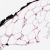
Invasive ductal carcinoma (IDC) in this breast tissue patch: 0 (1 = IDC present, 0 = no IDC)